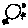
Label: moon